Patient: sex F, age 61
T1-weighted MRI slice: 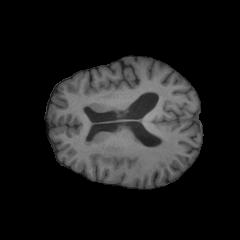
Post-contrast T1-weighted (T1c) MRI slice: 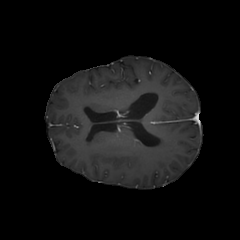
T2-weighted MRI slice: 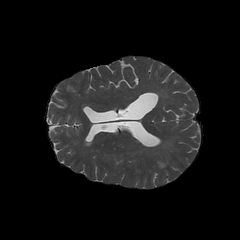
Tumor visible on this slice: no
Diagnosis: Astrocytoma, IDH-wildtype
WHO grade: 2